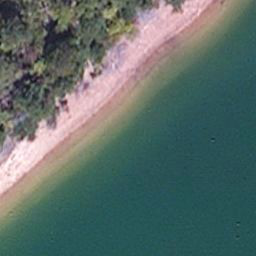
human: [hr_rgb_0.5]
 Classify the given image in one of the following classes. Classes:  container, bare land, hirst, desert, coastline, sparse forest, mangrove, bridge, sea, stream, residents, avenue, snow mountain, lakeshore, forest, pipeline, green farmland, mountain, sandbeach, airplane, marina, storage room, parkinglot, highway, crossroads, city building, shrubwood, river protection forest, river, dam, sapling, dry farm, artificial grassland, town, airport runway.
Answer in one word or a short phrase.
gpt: lakeshore